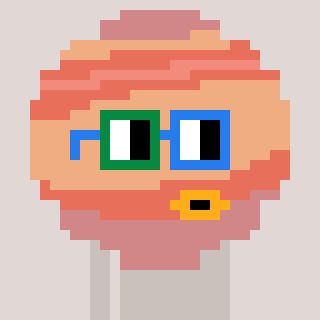
a pixel art character with square green and blue glasses, a jupiter-shaped head and a foggrey-colored body on a warm background